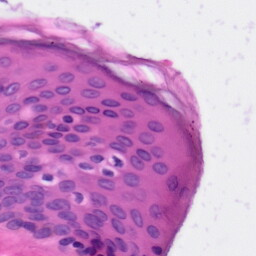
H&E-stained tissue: Skin